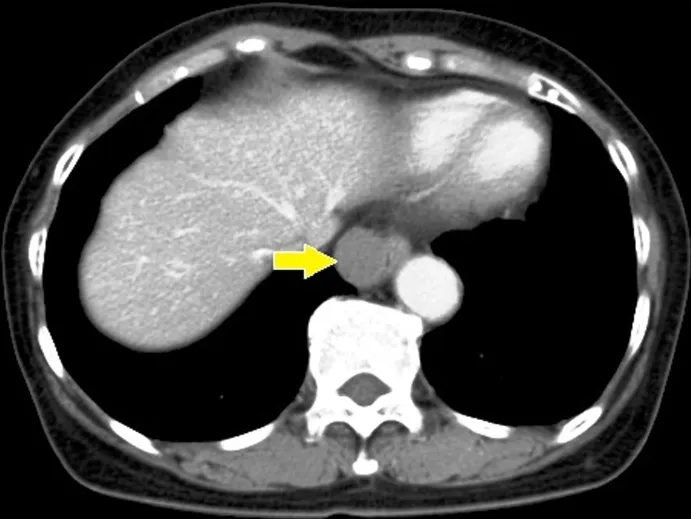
Findings from computed tomography scanning. . CT showing a localized low-density area on the right side of the esophagus in the lower part of the mediastinum (arrow).
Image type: radiology (ct)